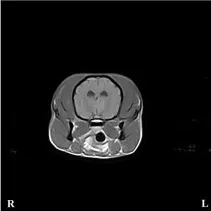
T1-weighted (T1W) post contrast. Transverse images at the level of the thalamus revealed an intra-axial well demarcated lesion to the left of the midline consistent with a dorsal extensive thalamic infract. The lesion (indicated by arrows) is hyperintense compared to normal gray matter on T2W sequences and hypo- to isointense on T1W sequences.
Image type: radiology (mri)